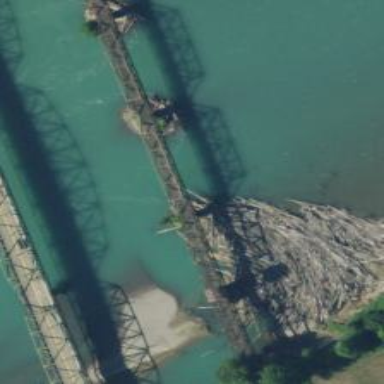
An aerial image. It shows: Bridge over abandoned railway line with ruins of railroad.